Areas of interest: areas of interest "Media Organization"
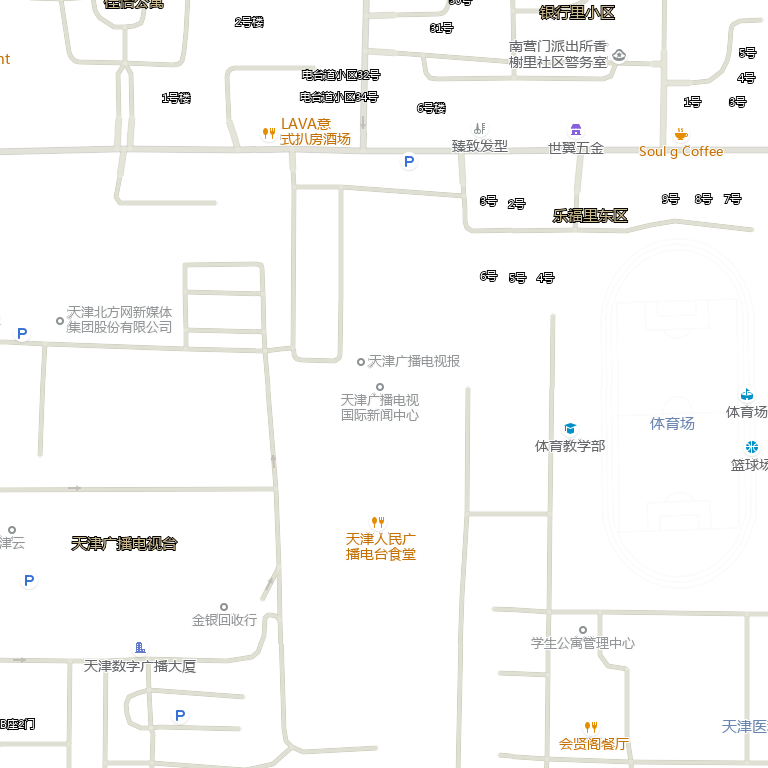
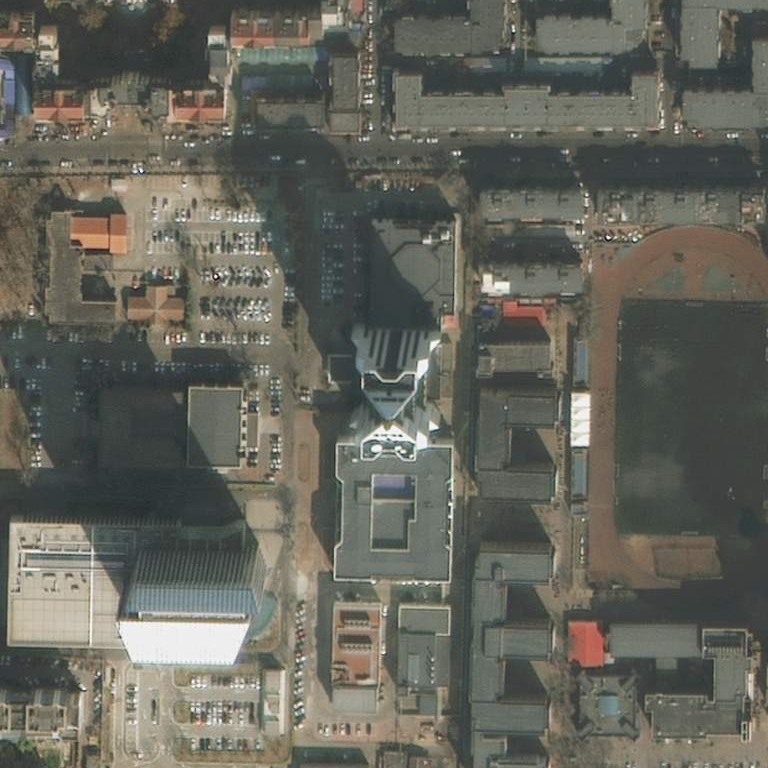